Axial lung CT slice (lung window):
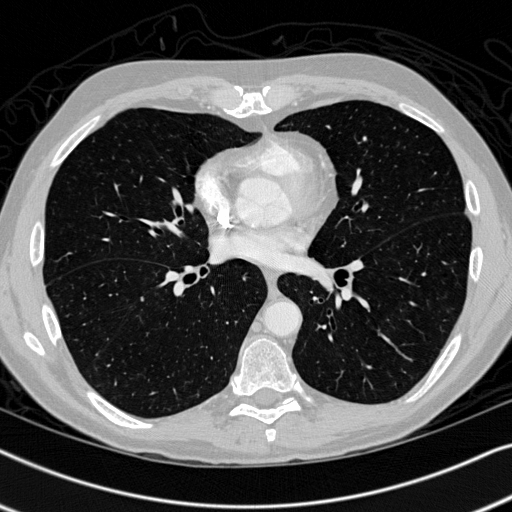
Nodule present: no